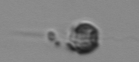
Label: Apedinella